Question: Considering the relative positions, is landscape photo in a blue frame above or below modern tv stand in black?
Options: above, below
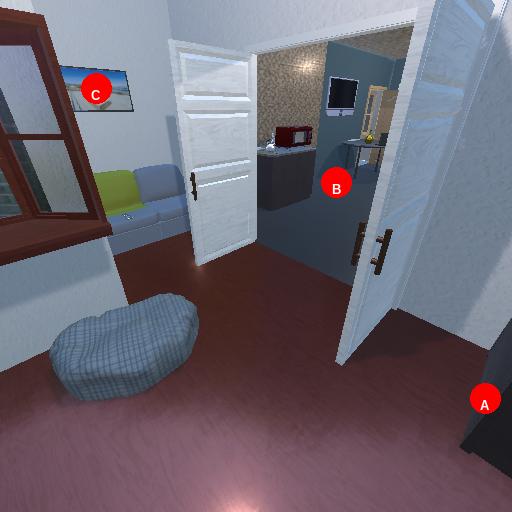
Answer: above